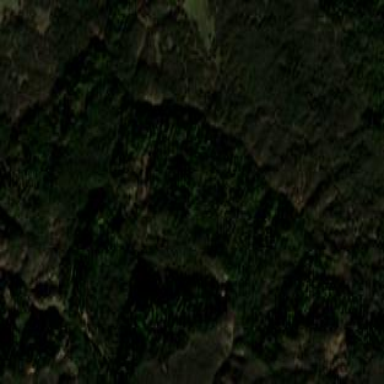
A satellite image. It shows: Forest area.